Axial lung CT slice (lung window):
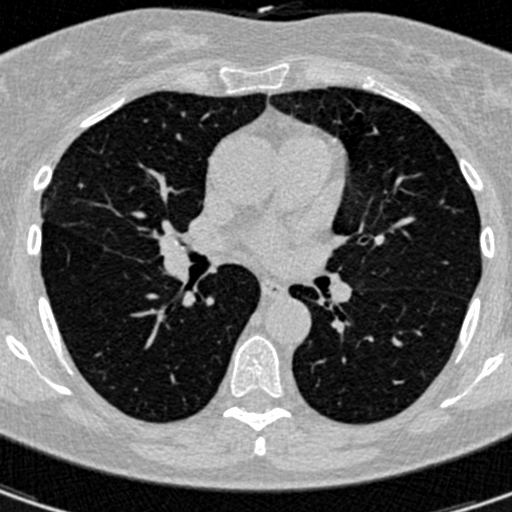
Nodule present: no